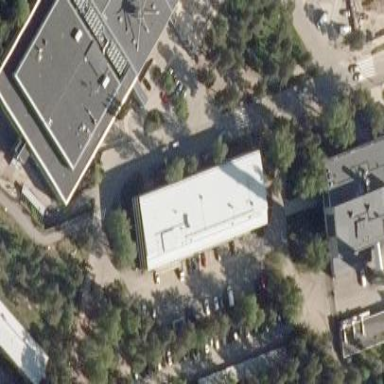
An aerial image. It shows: Commercial building with metal roof.